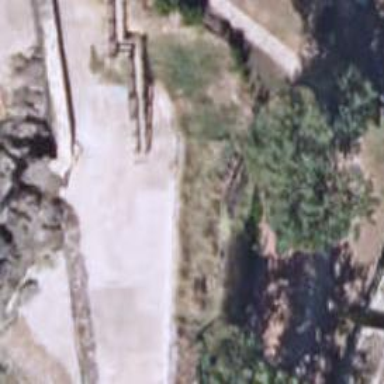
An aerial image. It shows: Retaining wall.